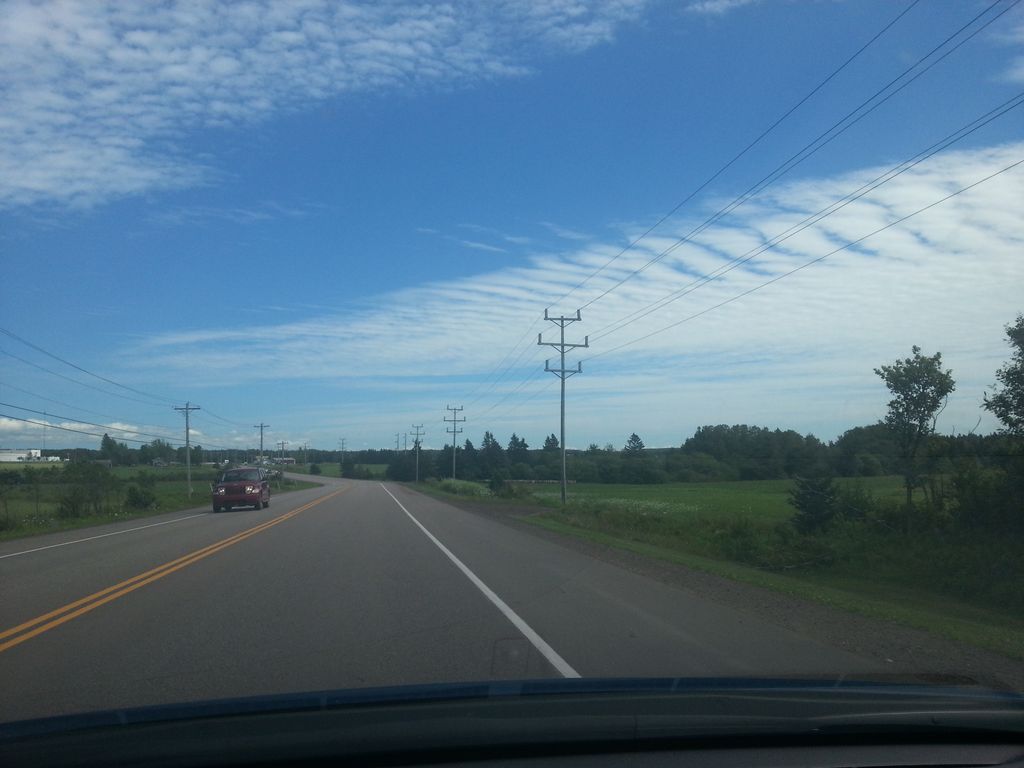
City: charlottetown